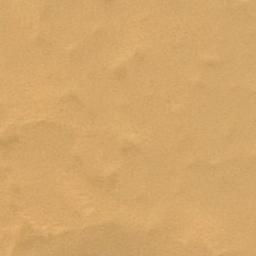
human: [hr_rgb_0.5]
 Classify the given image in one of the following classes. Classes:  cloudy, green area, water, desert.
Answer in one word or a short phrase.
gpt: desert